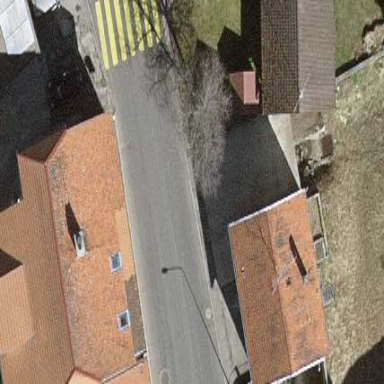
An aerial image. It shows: Building with half-hipped roof.